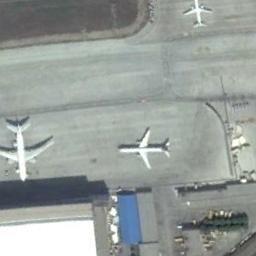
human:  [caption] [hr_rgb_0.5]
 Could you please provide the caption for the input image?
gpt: Three planes are stopped on the runway beside the building .

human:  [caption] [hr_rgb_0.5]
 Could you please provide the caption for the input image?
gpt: Three different aircraft were parked on the ground .

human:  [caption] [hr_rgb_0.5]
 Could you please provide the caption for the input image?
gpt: Three airplanes of different sizes  were on the airport beside many houses .

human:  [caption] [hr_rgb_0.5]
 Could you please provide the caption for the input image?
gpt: Three planes parked in different directions on the open area and some buildings beside .

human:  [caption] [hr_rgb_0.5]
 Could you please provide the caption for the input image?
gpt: Three planes of different sizes were in the clearing next to the building .